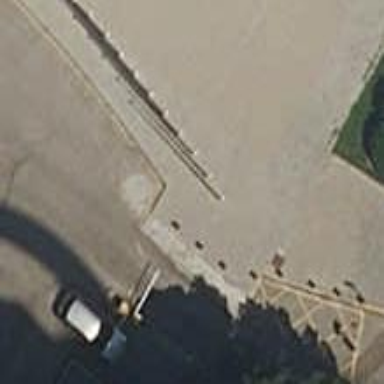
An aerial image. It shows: Flagpole structure.